Interaction volume radius: 5 \u00c5
Interaction volume height: 30 \u00c5
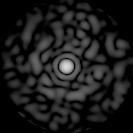
Disorder parameter: 0.8393